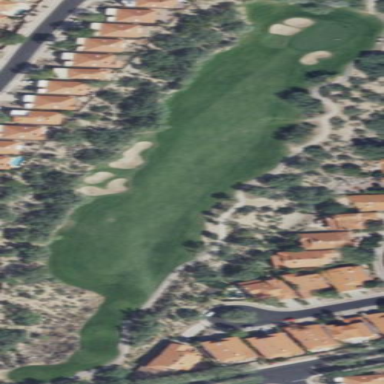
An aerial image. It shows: Rough area on grassy golf course.